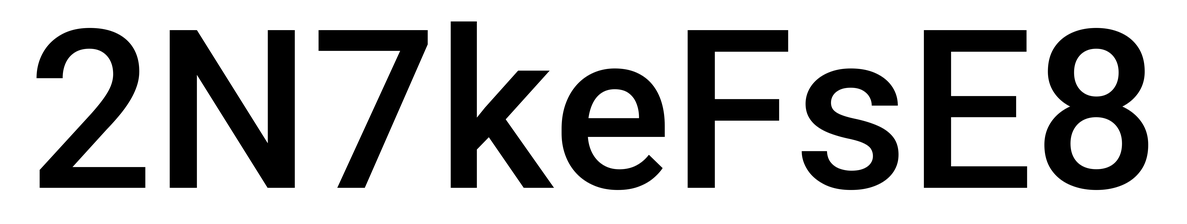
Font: Roboto_Medium